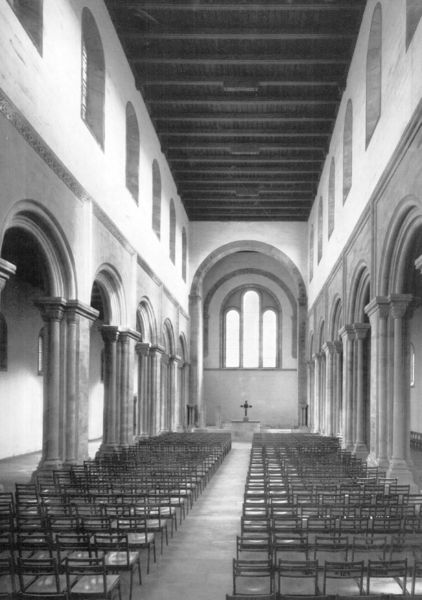
Titel: Thalbürgel, ehem. Benediktiner - Klosterkirche
Standort: Thalbürgel (EU - D - Thüringen)
Schlagwörter: schatten, weiß, fenster, glas, holz, licht, schwarz, stühle, säule, säulen, alt, stein, kirche, decke, schiff, bogen, kahl, rundbogen, gestühl, schmal, balken, foto, fotografie, bögen, gang, kreuz, schlicht, schwarz-weiß, holzdecke, altar, hauptschiff, kapitelle, kathedrale, reihen, kirchenschiff, mittelgang, bestuhlung, gotisch, seitenschiff, dekce, romantisch, rundbögen, romanik, klassik, fotof, romanisch, gänge, oberlicht, romanische kirche, kirchenfenster, balkendecke, evangelisch, nebenschiff, ganz, stuhlreihen, alatr, roman, nordisch, altarkreuz, stulle, kirchenbestuhulung